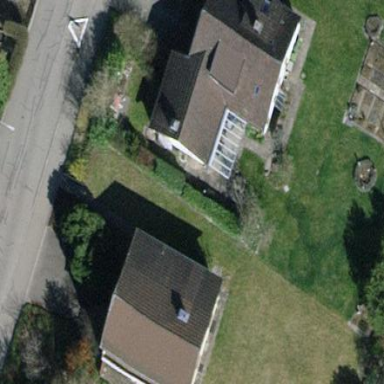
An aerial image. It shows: Building with tiled roof.